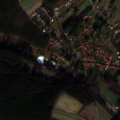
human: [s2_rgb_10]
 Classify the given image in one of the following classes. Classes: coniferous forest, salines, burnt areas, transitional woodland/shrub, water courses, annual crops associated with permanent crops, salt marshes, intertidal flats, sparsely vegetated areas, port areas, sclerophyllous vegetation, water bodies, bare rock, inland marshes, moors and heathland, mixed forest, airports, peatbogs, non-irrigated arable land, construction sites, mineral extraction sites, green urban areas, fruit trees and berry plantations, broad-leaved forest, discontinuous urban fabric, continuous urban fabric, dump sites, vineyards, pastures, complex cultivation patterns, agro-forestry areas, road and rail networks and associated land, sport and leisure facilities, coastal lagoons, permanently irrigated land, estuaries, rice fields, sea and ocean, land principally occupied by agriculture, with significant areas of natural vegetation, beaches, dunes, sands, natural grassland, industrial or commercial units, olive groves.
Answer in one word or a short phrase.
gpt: discontinuous urban fabric, non-irrigated arable land, coniferous forest, mixed forest